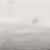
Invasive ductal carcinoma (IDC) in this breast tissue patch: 0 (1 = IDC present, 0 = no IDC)